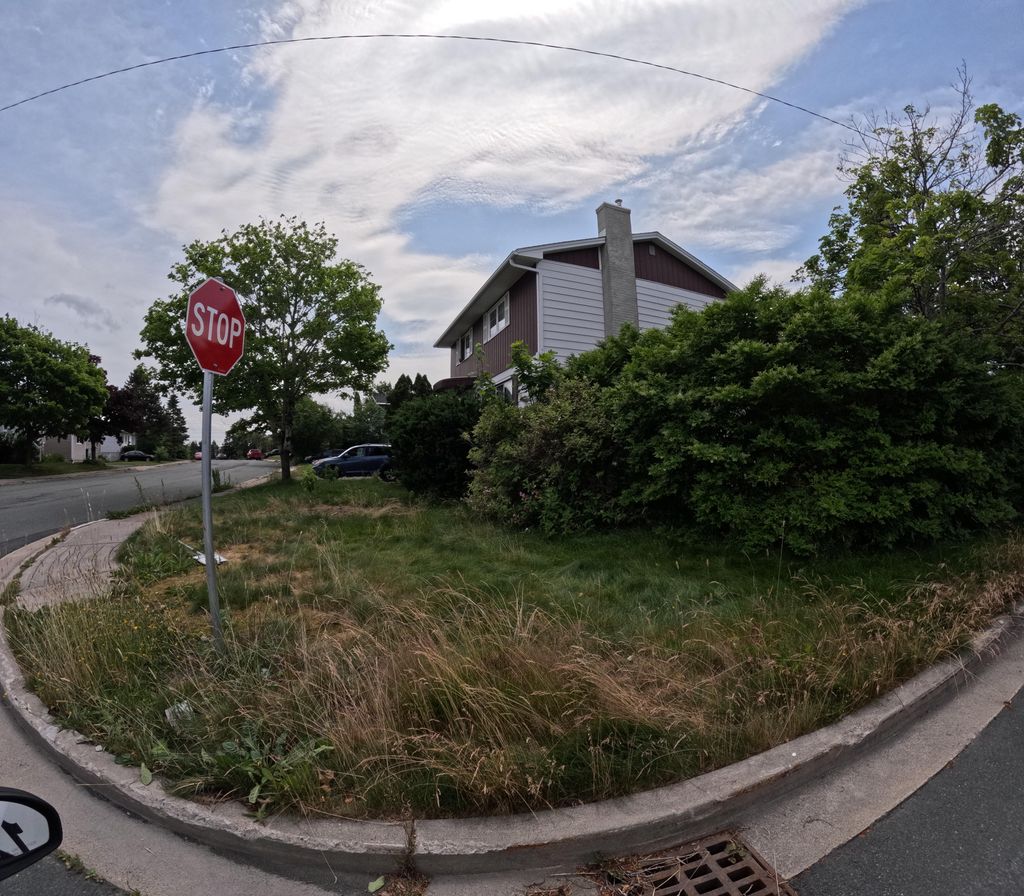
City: st_johns